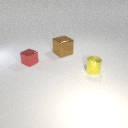
small red metal cube behind small yellow metal cylinder